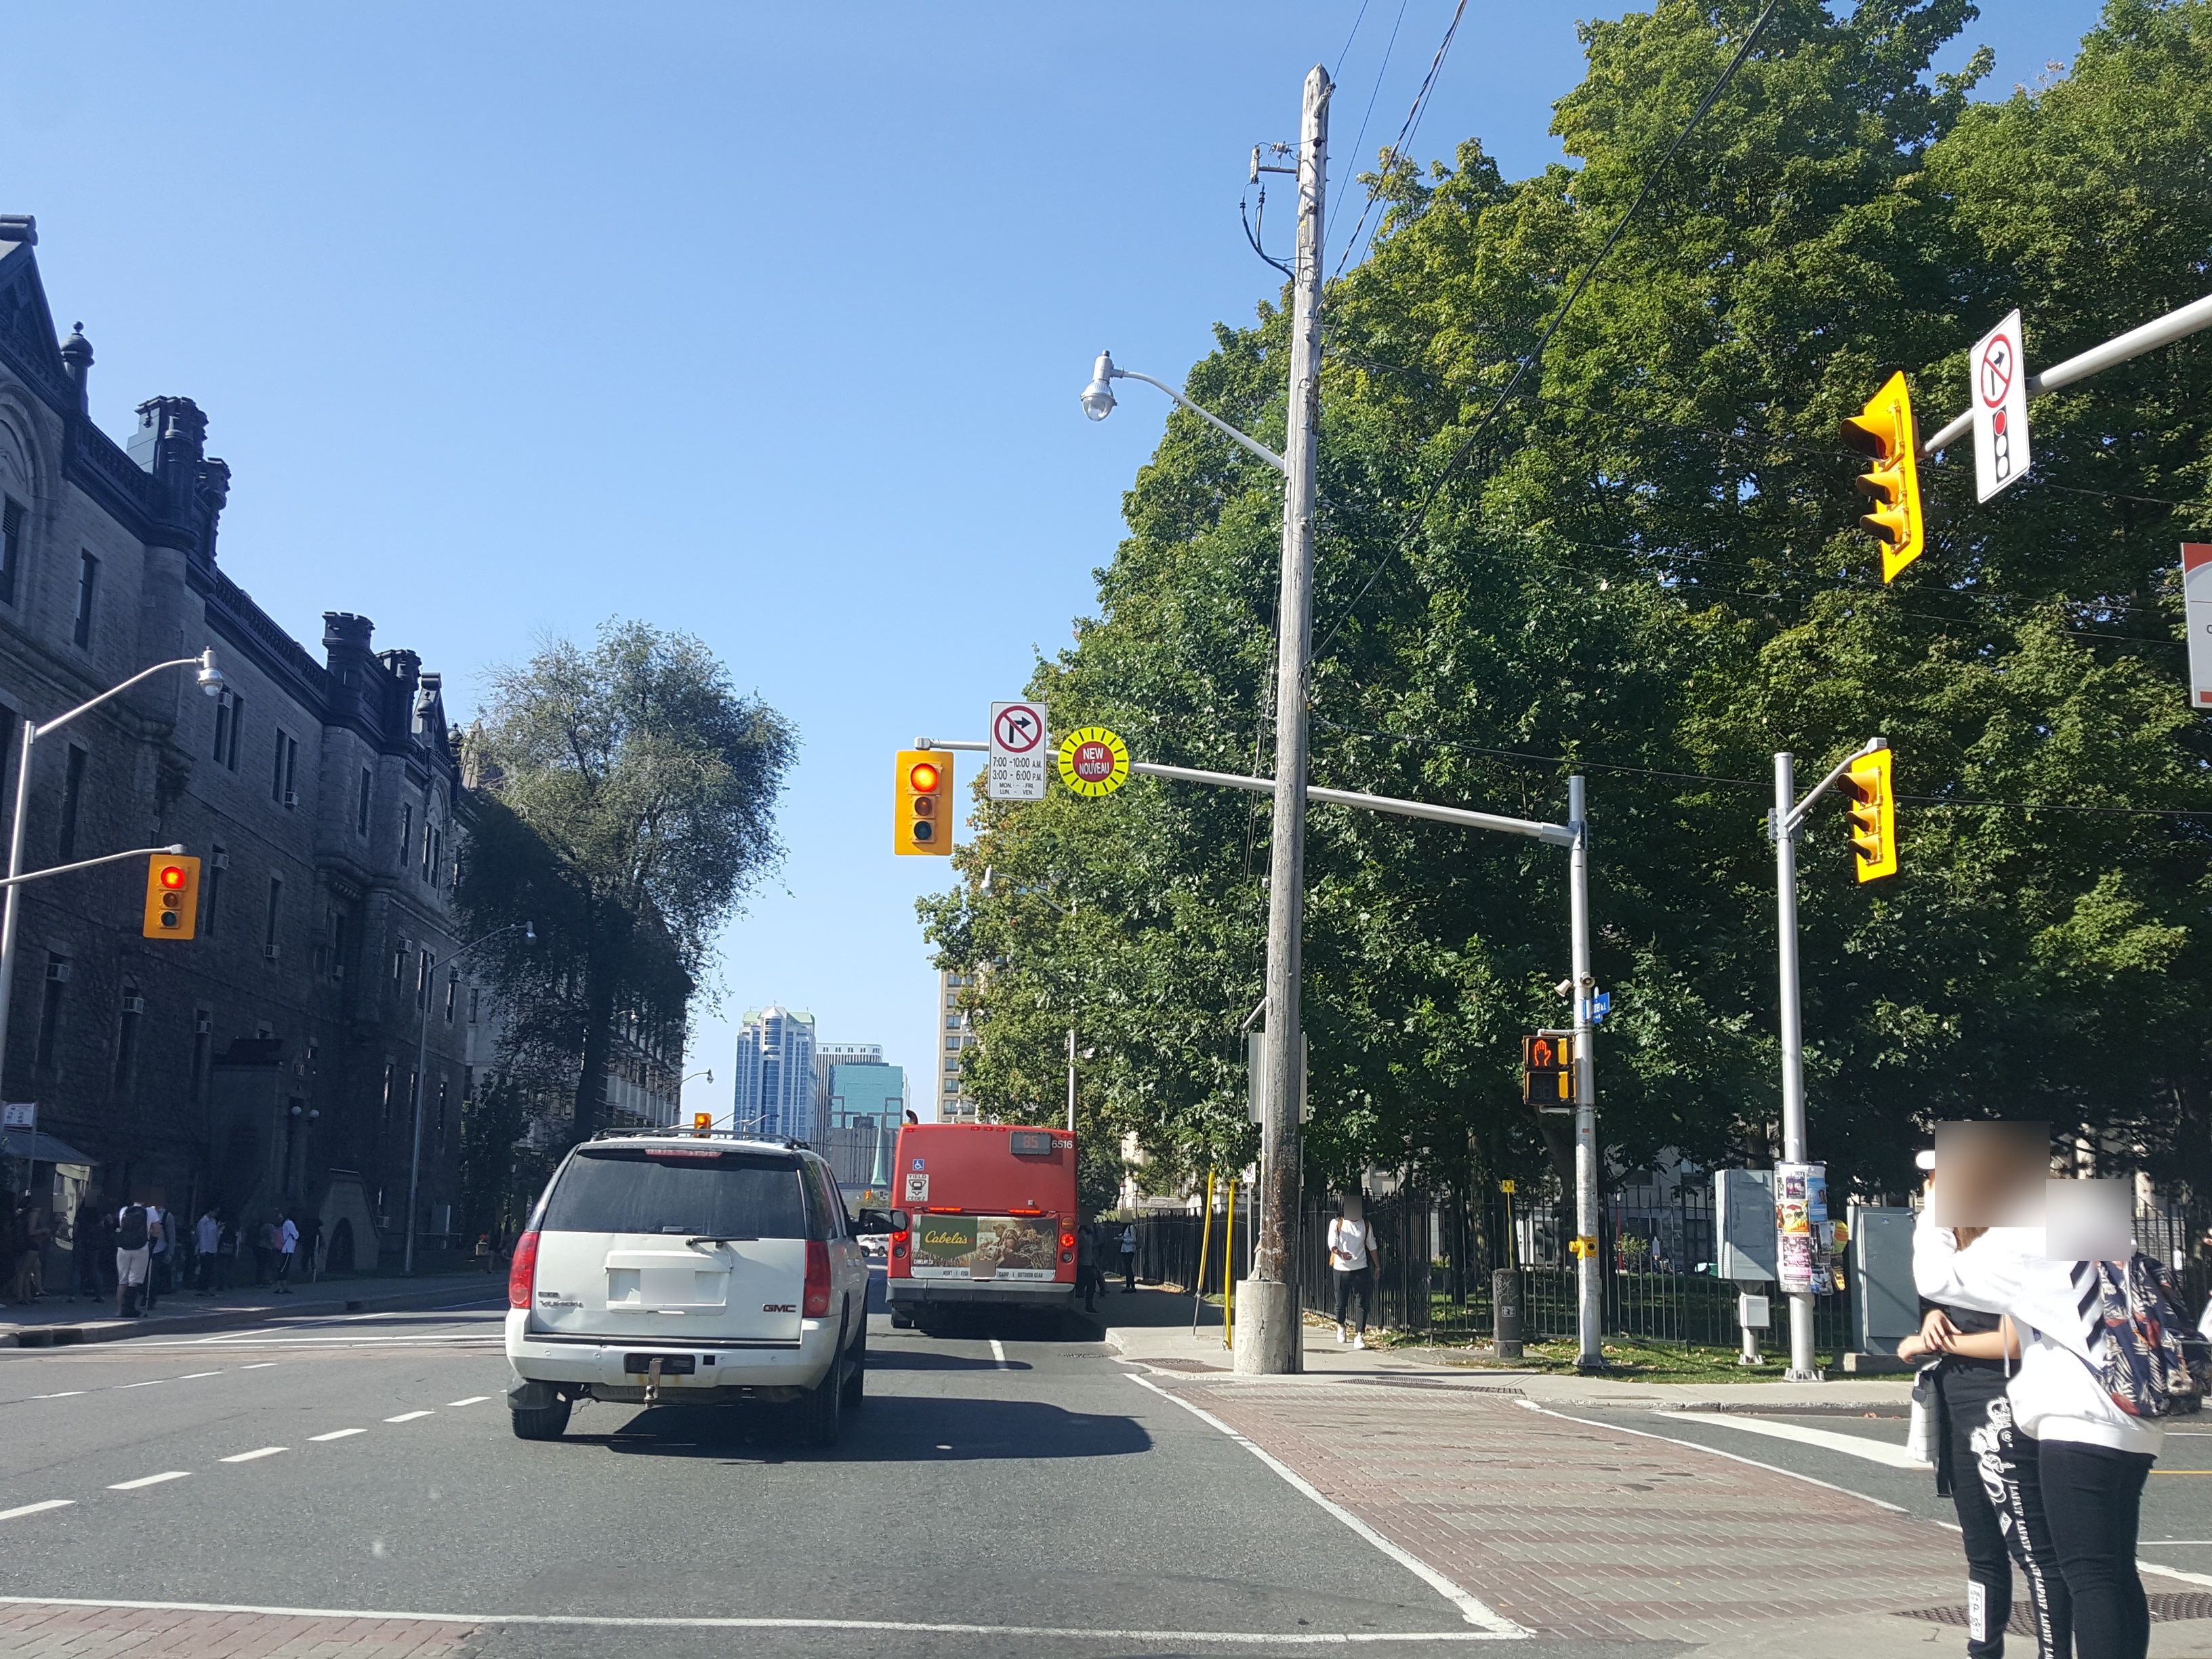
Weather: clear
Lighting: day
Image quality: good
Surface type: walking surface
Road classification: secondary
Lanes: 4
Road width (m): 1.5
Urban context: urban centre
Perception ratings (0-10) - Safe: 0.98, Lively: 7.45, Beautiful: 5, Boring: 1.6, Depressing: 5.32, Wealthy: 5.4